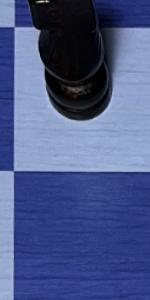
Label: Empty